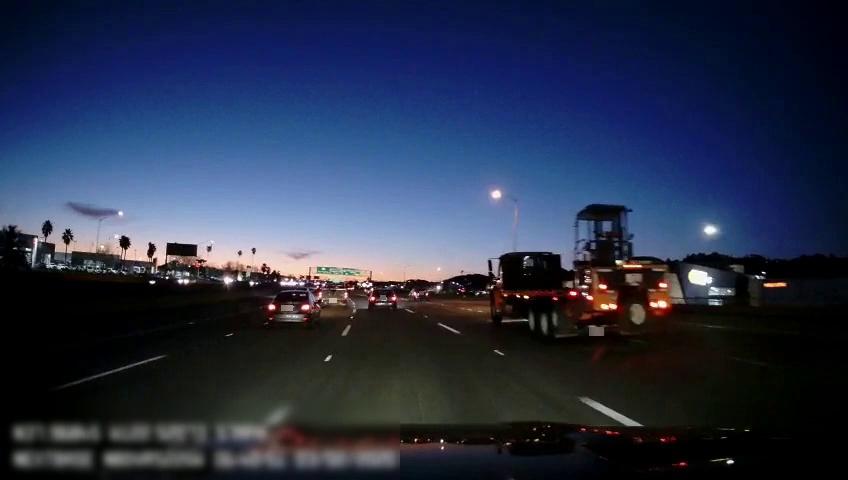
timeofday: Night
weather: Other
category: Drivable Space
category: Vehicles | Car
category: Vehicles | Truck
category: Vehicles | Car
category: Vehicles | Car
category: Vehicles | Truck
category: Vehicles | Car
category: Vehicles | Car
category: Lanes | Alternate Lane
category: Lanes | Alternate Lane
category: Lanes | Current Lane
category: Lanes | Current Lane
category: Lanes | Alternate Lane
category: Lanes | Alternate Lane
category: Traffic | Signs
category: Traffic | Signs
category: Traffic | Signs